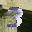
Label: 3